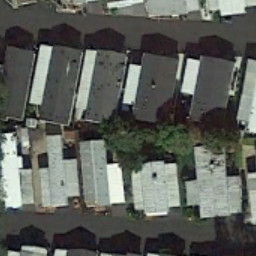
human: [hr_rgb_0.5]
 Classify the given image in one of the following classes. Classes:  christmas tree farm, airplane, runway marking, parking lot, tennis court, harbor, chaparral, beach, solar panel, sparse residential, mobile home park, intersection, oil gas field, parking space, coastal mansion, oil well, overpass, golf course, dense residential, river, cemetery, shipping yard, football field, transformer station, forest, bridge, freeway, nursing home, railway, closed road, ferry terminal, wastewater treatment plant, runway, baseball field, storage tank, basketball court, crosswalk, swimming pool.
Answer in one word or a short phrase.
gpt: mobile home park